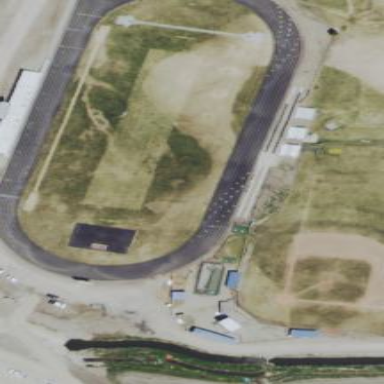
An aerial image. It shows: Asphalt track within leisure land area.